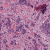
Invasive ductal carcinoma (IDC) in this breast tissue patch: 1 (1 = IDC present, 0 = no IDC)